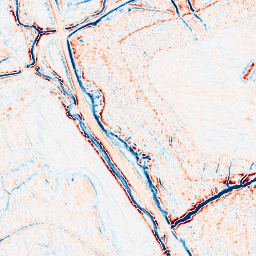
Category: edge_preserving
Decomposition family: bilateral
Decomposition parameters: d: 9
sigma_color: 100
sigma_space: 150
Upsampling method: quadratic
Upsampling parameters: scale: 8
Upsampling scale: 8